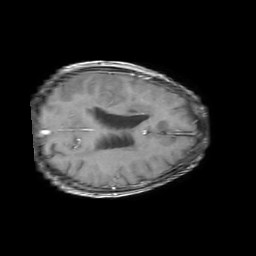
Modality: T1w
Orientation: axial
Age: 87
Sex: female
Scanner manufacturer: philips
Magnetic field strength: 1.5 T
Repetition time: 0.1901 s
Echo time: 0.001935 s